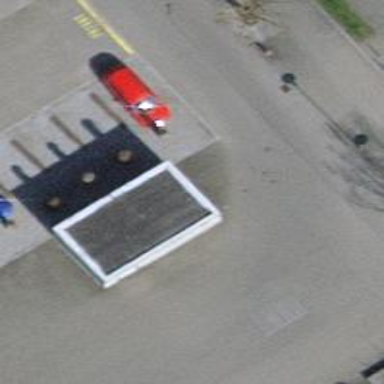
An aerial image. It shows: Car sharing facility.